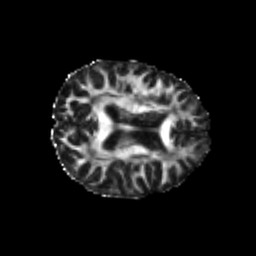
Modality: FA
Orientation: axial
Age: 24
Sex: female
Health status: healthy
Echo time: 0.074 s